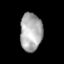
Tissue: skin
Cell type: Epithelial cells
Senescence score: 0.9158
Nuclear area (px): 823
Mean DAPI intensity: 173.013